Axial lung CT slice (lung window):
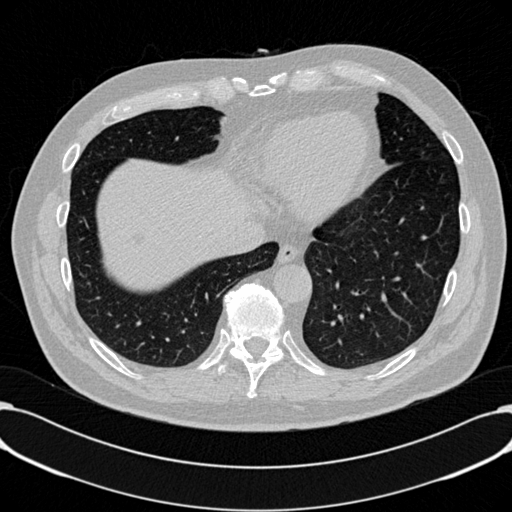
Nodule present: no